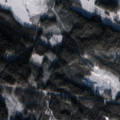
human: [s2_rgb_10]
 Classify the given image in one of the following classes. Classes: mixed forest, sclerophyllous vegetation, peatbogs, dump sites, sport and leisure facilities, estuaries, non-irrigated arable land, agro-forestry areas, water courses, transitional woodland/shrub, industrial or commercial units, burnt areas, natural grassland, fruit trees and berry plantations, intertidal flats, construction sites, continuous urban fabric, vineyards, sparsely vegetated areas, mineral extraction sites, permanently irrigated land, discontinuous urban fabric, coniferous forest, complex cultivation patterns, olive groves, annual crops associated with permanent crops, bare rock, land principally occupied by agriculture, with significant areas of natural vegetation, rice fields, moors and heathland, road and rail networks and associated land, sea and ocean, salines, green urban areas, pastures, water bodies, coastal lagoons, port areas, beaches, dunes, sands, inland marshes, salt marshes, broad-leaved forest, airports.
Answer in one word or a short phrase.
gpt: coniferous forest, mixed forest, transitional woodland/shrub